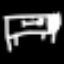
Label: bed